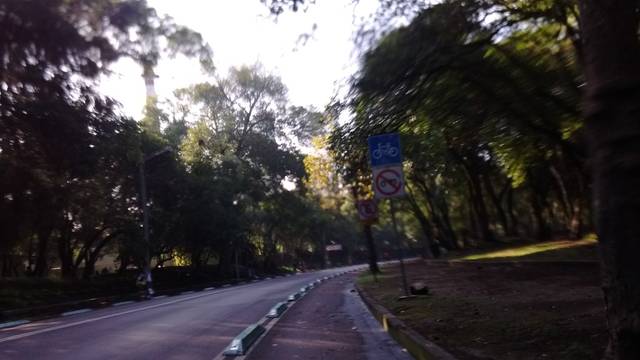
Region: Mexico
Coordinates: 19.428, -99.182